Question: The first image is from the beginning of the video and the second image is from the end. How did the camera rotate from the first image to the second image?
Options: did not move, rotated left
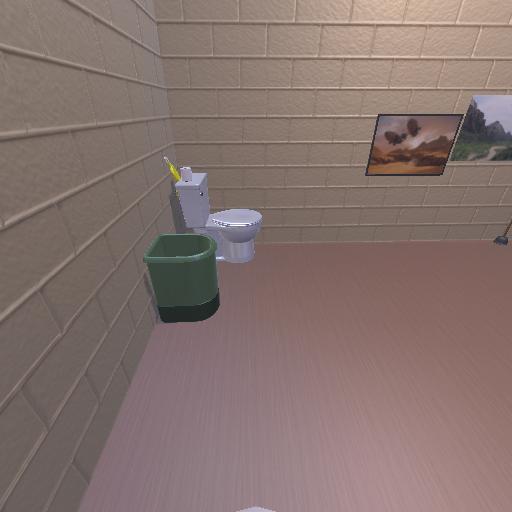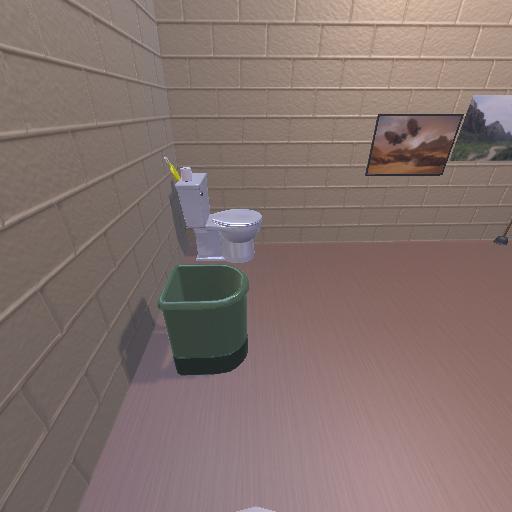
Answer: did not move